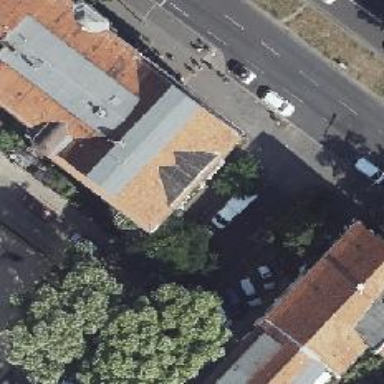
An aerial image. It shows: Bicycle parking located on the sidewalk.